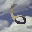
Label: 6